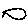
Label: fish